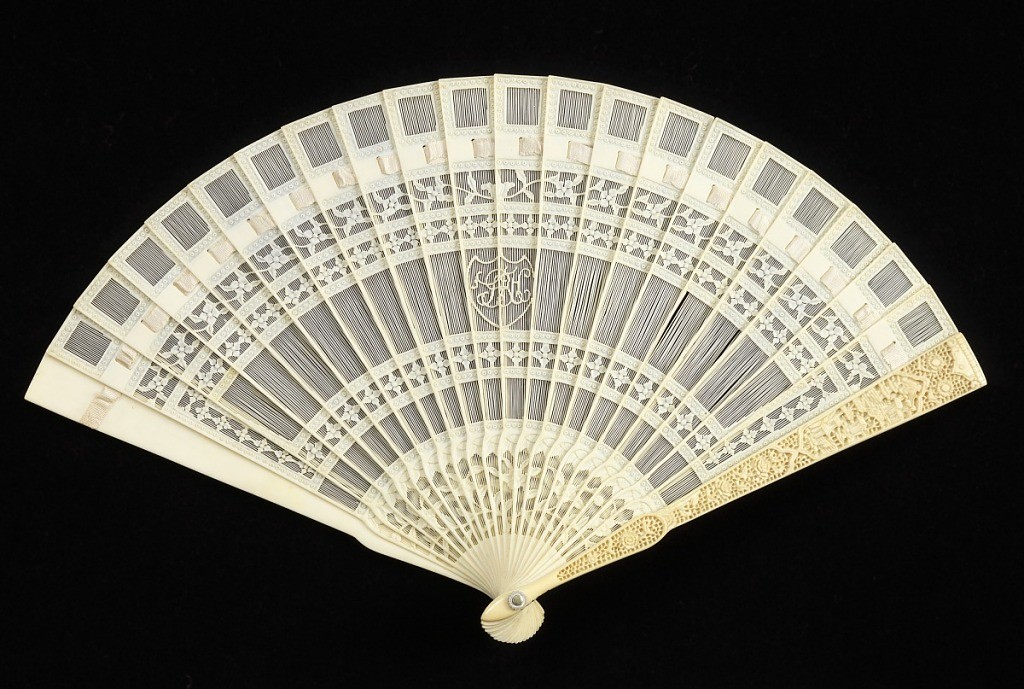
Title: Brisé fan
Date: late 18th–19th century
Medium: Pierced and carved ivory sticks, silk ribbon
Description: Brisé fan. Ivory sticks pierced and carved with florals, stripes and a shield in center containing monogram RH (?) in Spencerian letters. Landscape carved on guard.